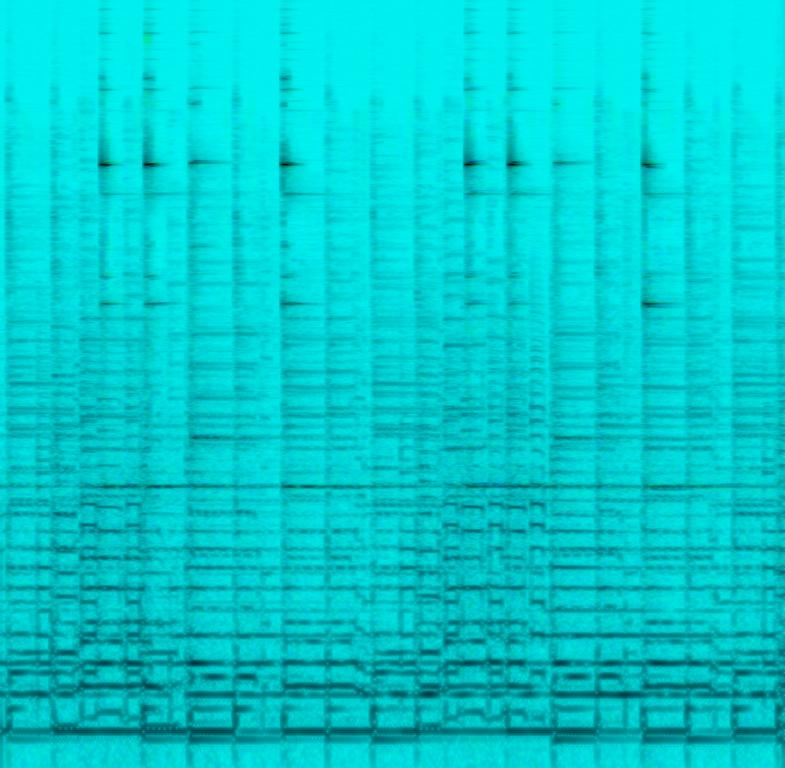
A e-guitar with a chorus effect is playing a simple, repeating chord progression while another guitar  is playing a bassline over it that sounds more like a countermelody. On top of that, slightly panned to the right side of the speakers, a xylophone is playing single notes with a lot of reverb. This song sounds repetitive and relaxing and soft. This song may be playing with earphones waiting for the bus.